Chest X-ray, AP view. Patient: 35 years old, sex F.
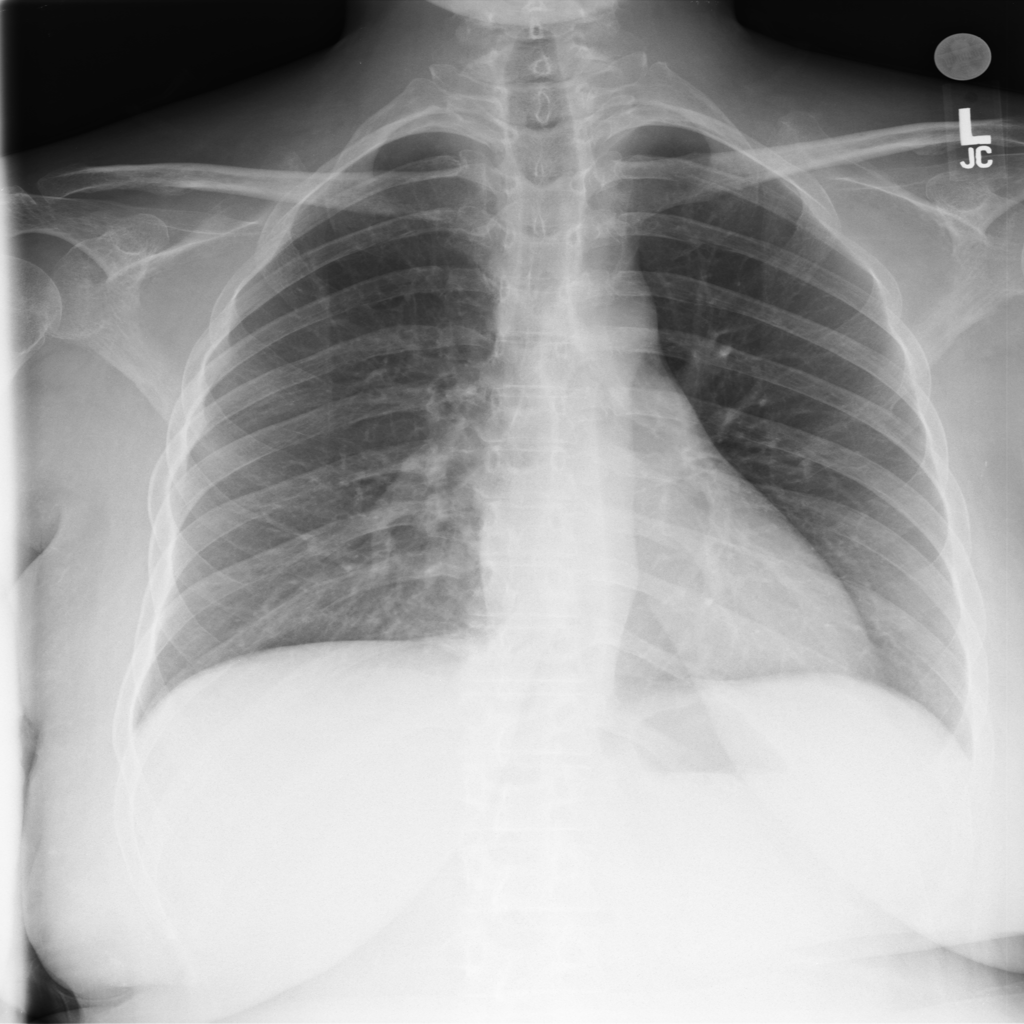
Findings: No Finding